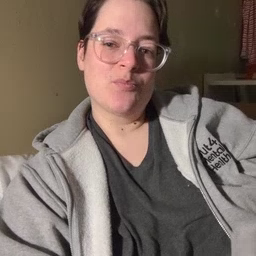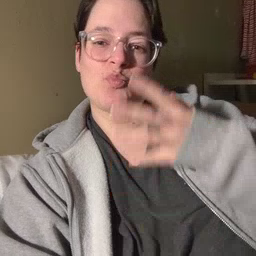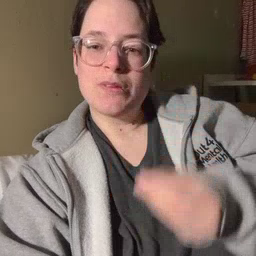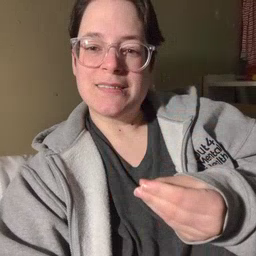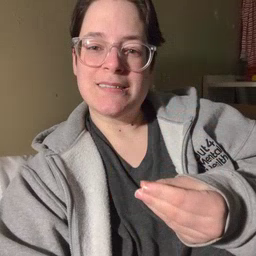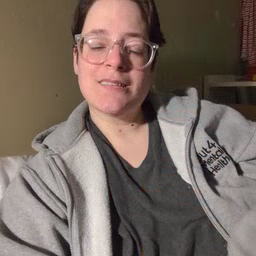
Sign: wet